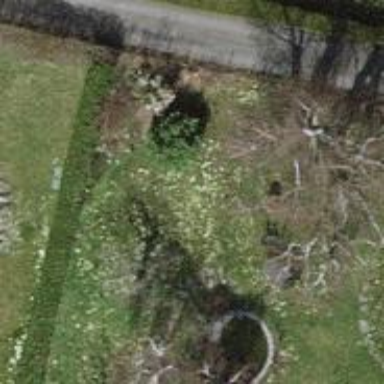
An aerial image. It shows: Deciduous broadleaved tree in garden.